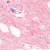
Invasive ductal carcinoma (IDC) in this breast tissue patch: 0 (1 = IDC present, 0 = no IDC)